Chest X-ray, PA view. Patient: 35 years old, sex F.
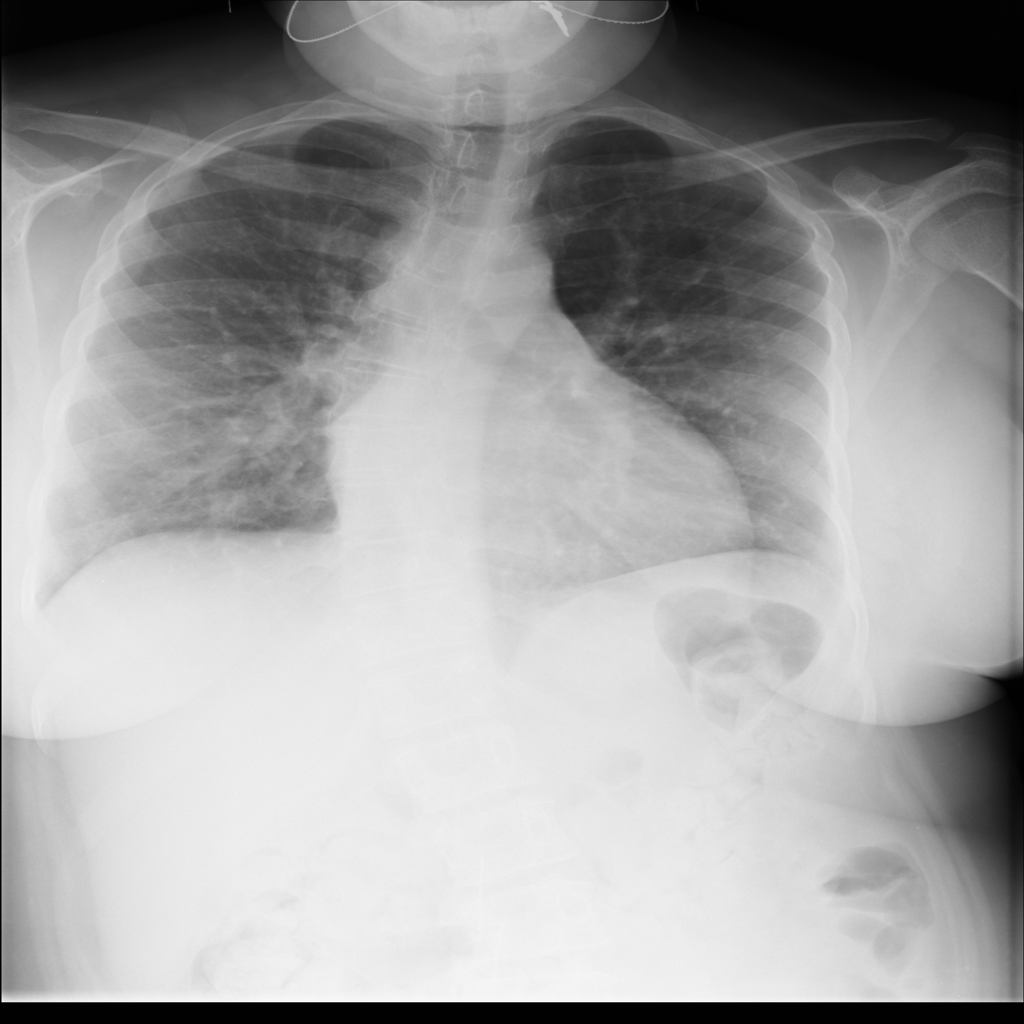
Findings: No Finding